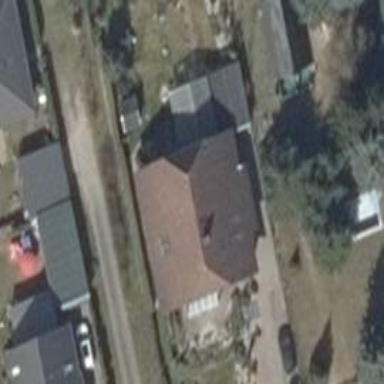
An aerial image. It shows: Detached building with half-hipped roof shape.